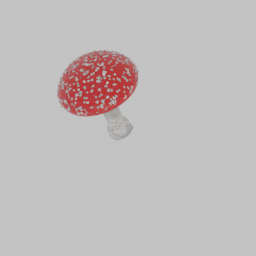
Label: nature